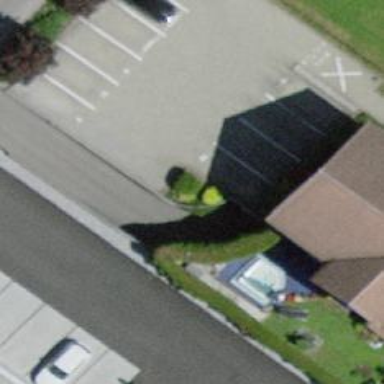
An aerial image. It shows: Parking area.